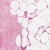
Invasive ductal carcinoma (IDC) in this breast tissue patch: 0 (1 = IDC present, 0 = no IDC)